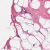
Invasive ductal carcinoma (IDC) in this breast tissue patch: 0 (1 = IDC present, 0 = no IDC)